Question: I'm trying to center the Edit text below the image. This the start of the profile page for an app I'm working at so I want the Edit button text to be centered below the image.
Here's the code:
'''
import React from 'react';
import { AppRegistry, StyleSheet, Text, View, Image, TextInput, TouchableHighlight, Alert, Button } from 'react-native';
import { Constants, ImagePicker } from 'expo';
const util = require('util');
export default class TopProfile extends React.Component{
state = {
image: 'https://www.sparklabs.com/forum/styles/comboot/theme/images/default_avatar.jpg',
};
render() {
let { image } = this.state;
return (
<View style={styles.container}>
<View style={styles.column}>
<TouchableHighlight onPress={this._pickImage}>
{image &&
<Image source={{ uri: image }} style={{ width: 100, height: 100, borderRadius: 50}} />}
</TouchableHighlight>
<Button
style={styles.button}
title="Edit"
onPress={this._pickImage}
/>
</View>
</View>
);
}
_pickImage = async () => {
let result = await ImagePicker.launchImageLibraryAsync({
allowsEditing: true,
aspect: [4, 3],
});
console.log(result);
if (!result.cancelled) {
this.setState({ image: result.uri });
}
};
}
const styles = StyleSheet.create({
container: {
flex: 1,
flexDirection: 'row'
},
column:{
flex: 1,
flexDirection: 'column',
alignItems: 'flex-start',
paddingLeft: 10,
},
button: {
}
});
module.exports = TopProfile;
'''
And this is what I'm currently getting:

Does anyone have an idea how can I fix this?
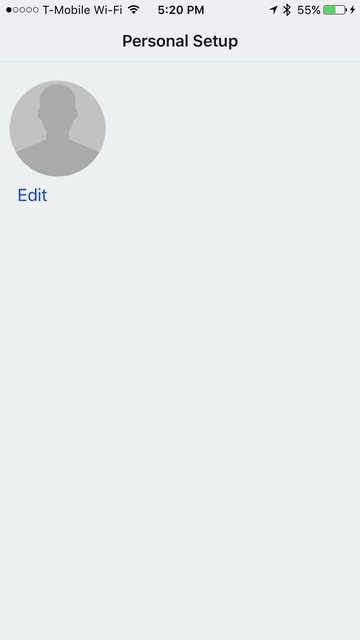
Answer: it's either you specify the with of the '<View style={[styles.column, {width:100, justifyContent:'center'}]}' or you wrap your '<TouchableHighlight>' and '<Button>' inside another '<View>'